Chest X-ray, PA view. Patient: 68 years old, sex M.
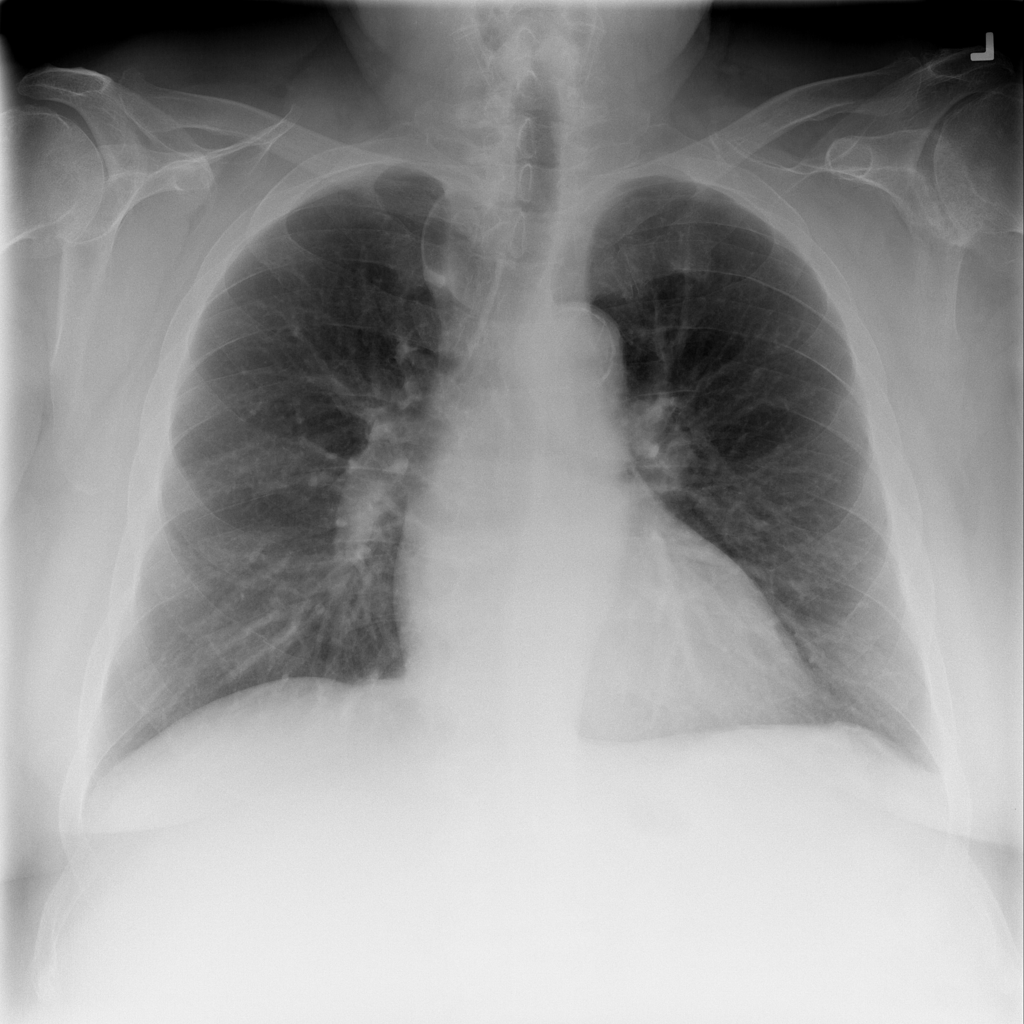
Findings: No Finding